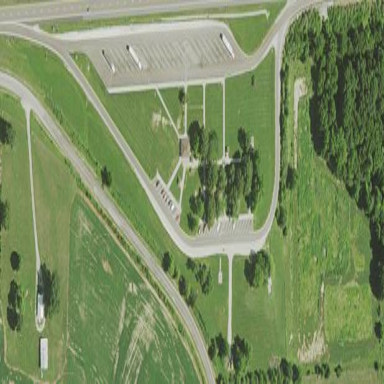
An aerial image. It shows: Rest area along the road.